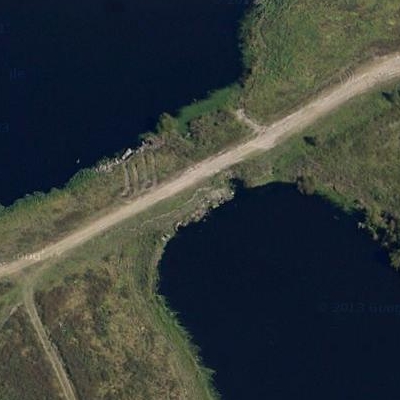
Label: dRiverLake